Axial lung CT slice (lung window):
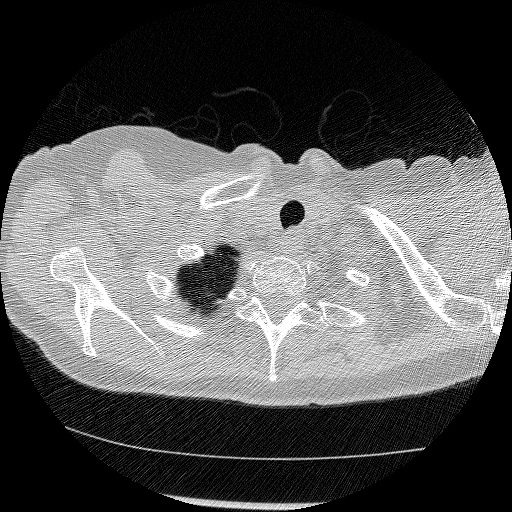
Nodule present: no